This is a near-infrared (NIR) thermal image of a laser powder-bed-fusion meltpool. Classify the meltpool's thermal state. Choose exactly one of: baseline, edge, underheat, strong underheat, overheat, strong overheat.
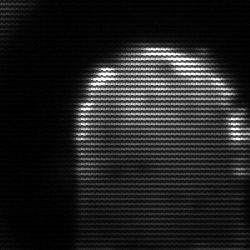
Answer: baseline